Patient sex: F
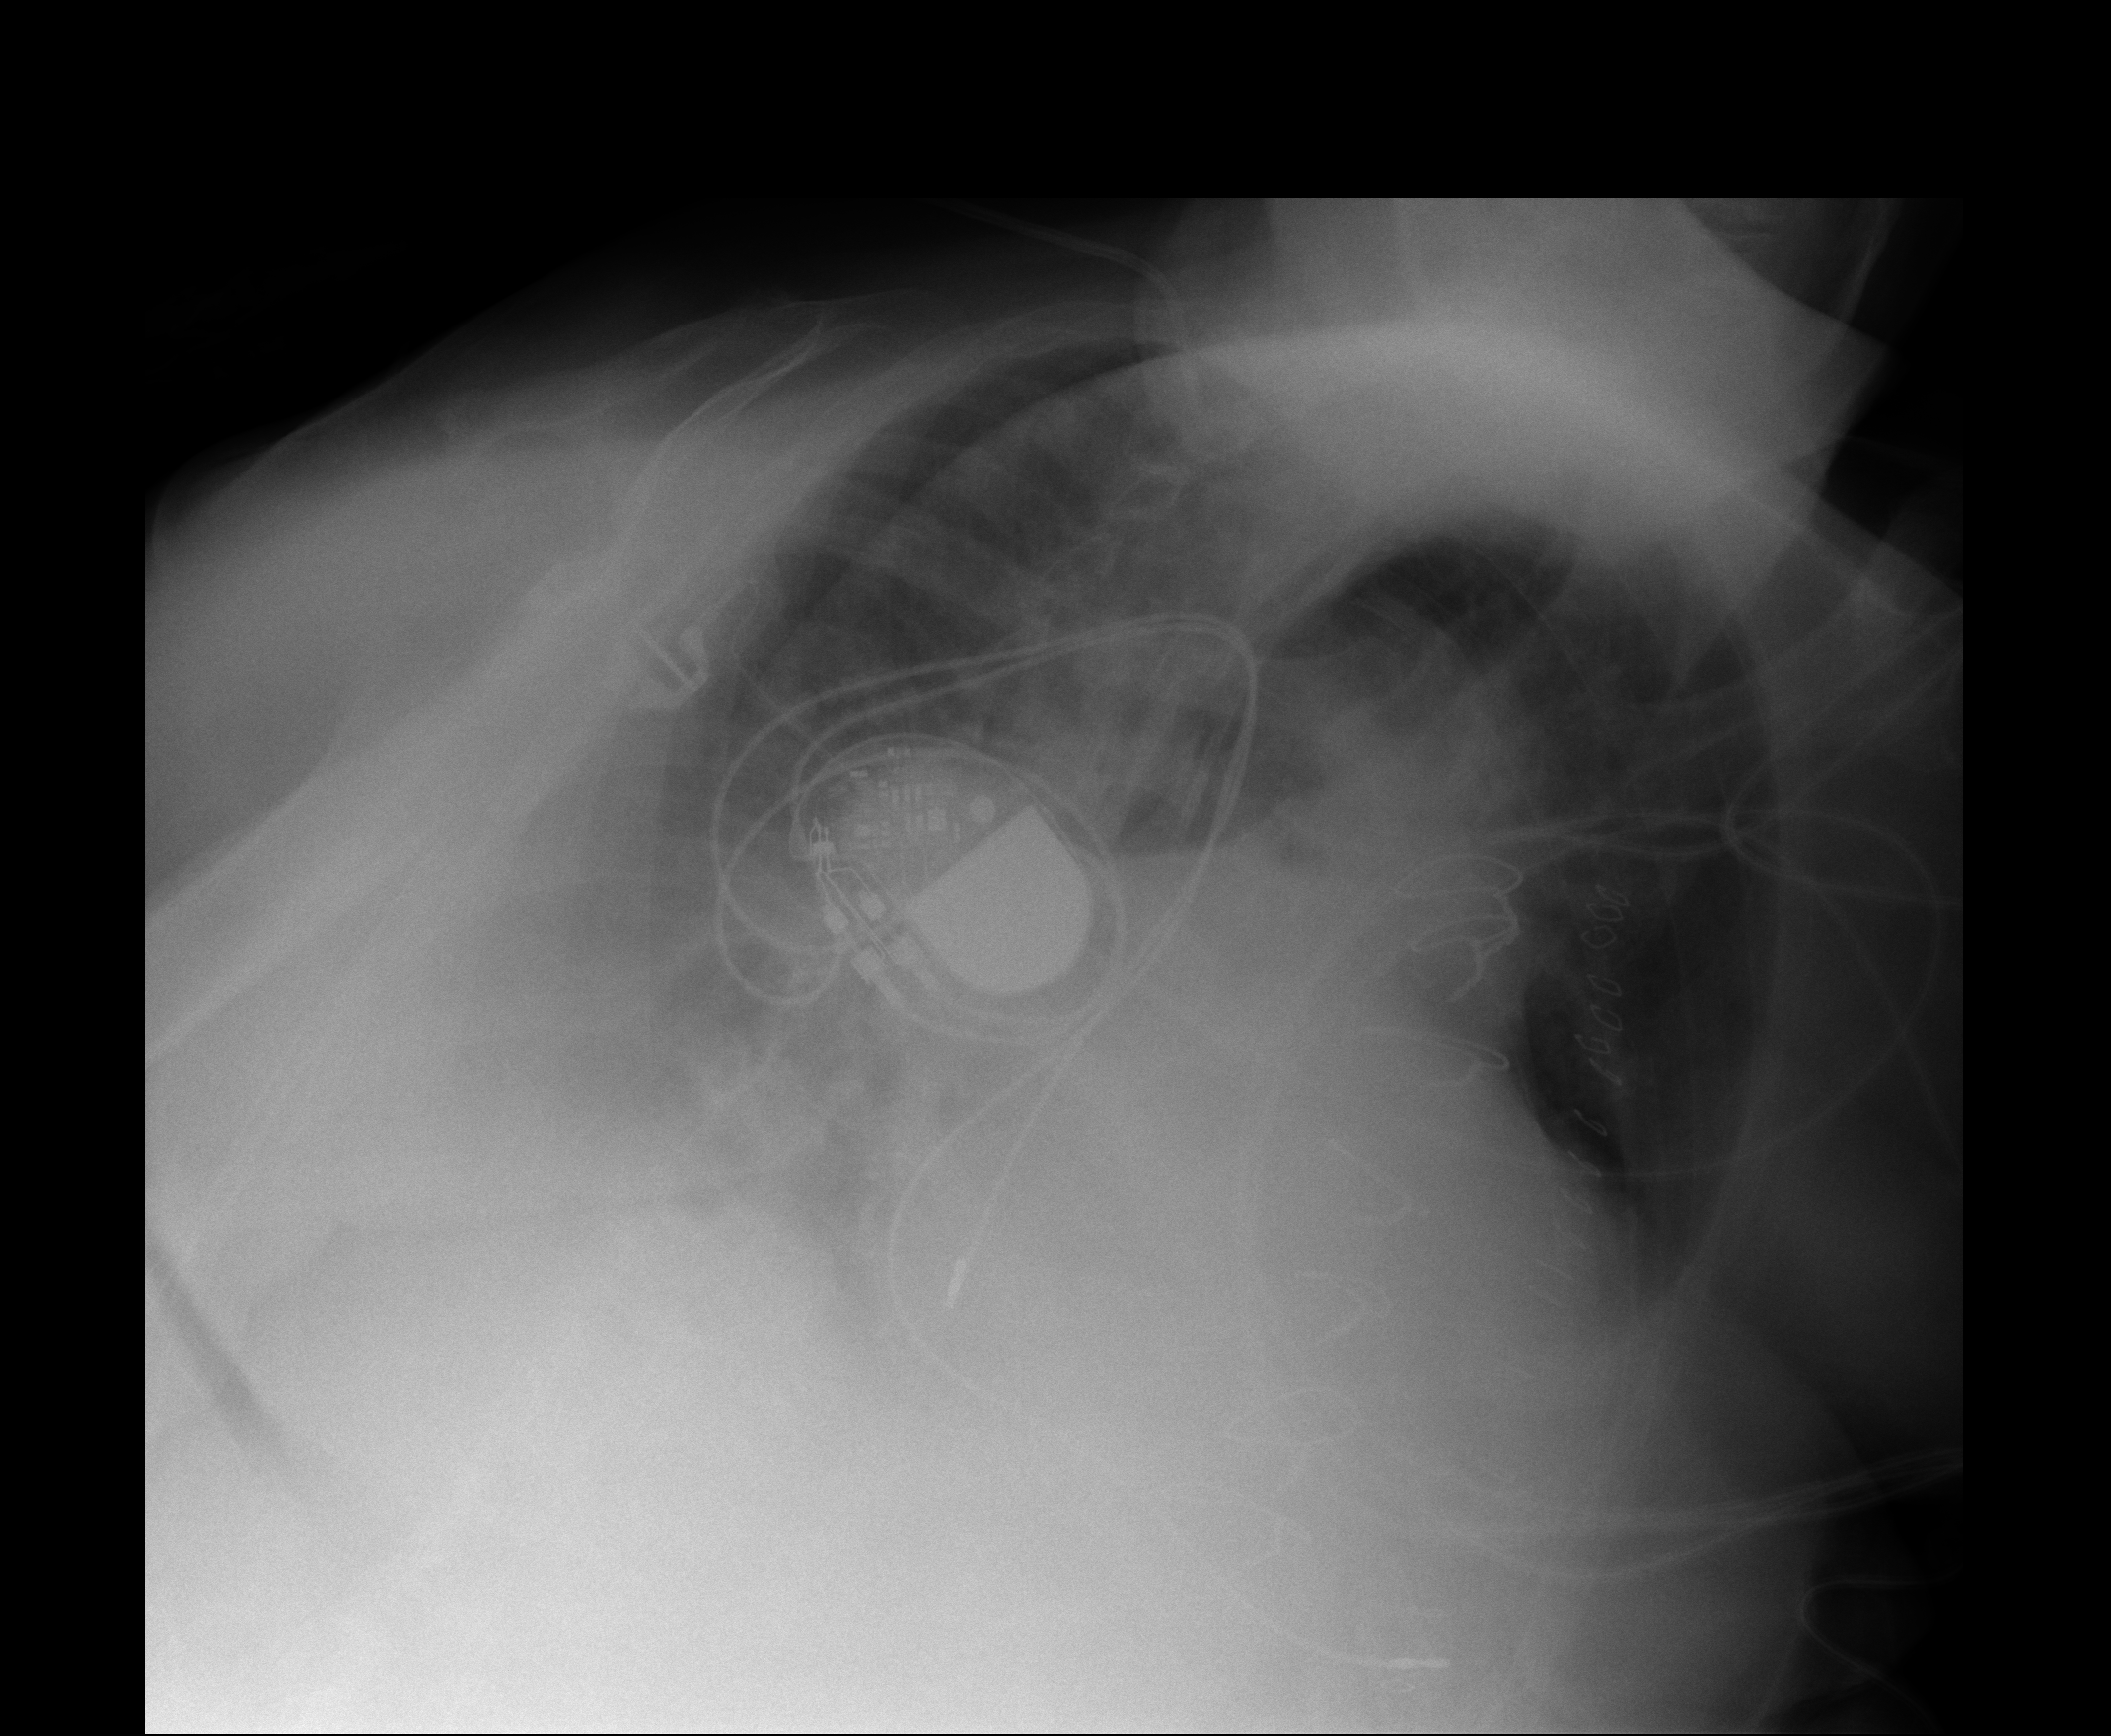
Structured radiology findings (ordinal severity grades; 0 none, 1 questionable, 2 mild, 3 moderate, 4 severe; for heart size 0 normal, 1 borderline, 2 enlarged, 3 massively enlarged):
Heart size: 2
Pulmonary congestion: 2
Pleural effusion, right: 2
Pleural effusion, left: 1
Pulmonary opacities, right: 0
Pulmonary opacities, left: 0
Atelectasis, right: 2
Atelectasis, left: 2